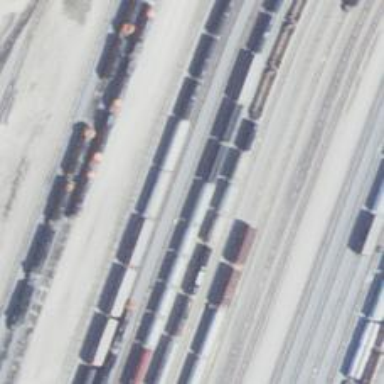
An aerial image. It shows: Railway yard.